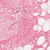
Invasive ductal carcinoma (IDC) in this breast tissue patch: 0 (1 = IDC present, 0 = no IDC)